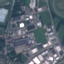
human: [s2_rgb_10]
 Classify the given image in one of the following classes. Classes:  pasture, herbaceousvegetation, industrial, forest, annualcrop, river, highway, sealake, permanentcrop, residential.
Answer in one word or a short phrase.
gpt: Industrial